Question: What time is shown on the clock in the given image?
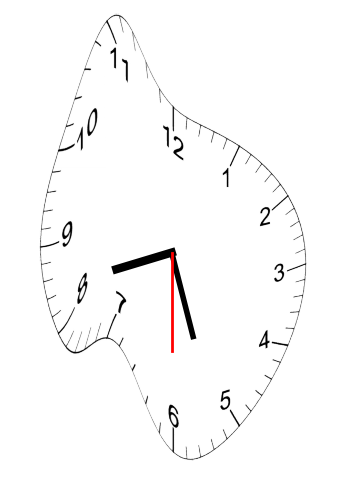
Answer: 08:26:30